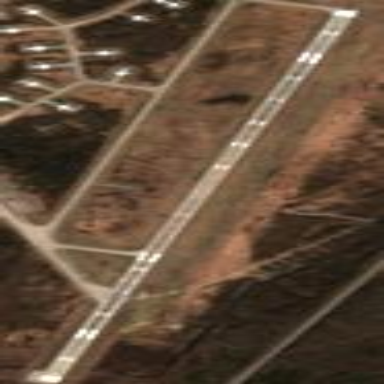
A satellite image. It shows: Concrete runway at the airport.